Question: I have a theoretical-practical question. I can't understand how I must do. I have a class let's call them DataManager that manage all plist writing-reading things and I need to get access to plist (i.e. work with that DataManager class) from different UIViewControllers.
I also have one class, I call it ModelManager, that is work with all kind of "utilities classes", include my DataManager. ModelManager works only with one complex UIViewController right now, let's call it MainUIViewController for clearness. And for now, I thought that all calls from UIViewControllers will be comes to ModelManager and from it to end-call classes. But now I'm confused.
Here is an illustration of my architecture:

I'm see different approaches and don't know how to decide and if there is some rules or guides for that. So, here is my choices:
1) I add some interface to ModelManager and from my another UIViewController (not a MainUIViewController) allocate and initialise it.
2) I add some interface to ModelManager and create a property with reference to ModelManager in another UIViewController and when segues performs set this property from MainUIViewController.
3) Work with DataManager itself and allocate and initialise it from another UIViewController
4) Work with DataManager itself and create a property with reference to DataManager in another UIViewController and when segues performs set this property from MainUIViewController.
Which approach is correct?
I know that this is some kind of depends from developer which approach to choose, but I never read and didn't find any tutorial or guide of how to develop multi-class architecture.
Ask me about any circumstance that you want to know.
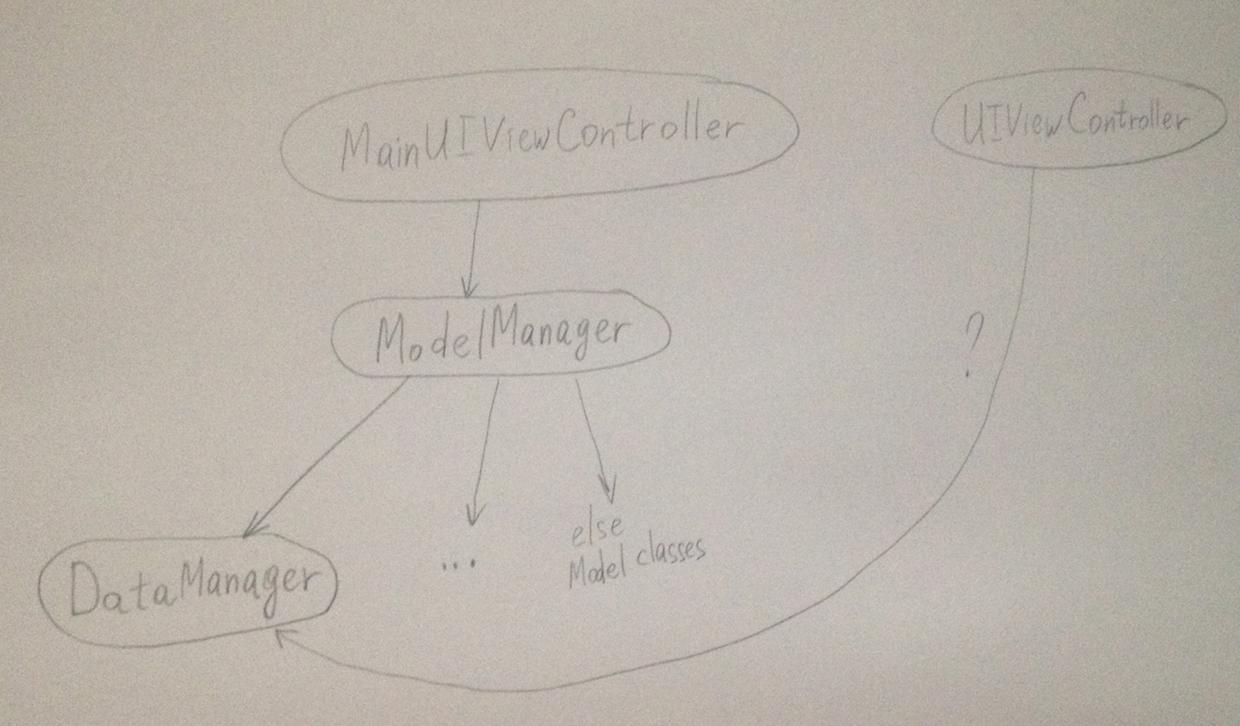
Answer: You can use a singleton or you can instantiate one instance of the class in your app delegate and pass it around to all your view controllers via @propertys on each controller. There's no right answer, it's mostly a matter of preference. I prefer to make my ModelManager/DataManager type classes singletons, but a lot of people are rabidly opposed to singletons. However, if you work with Cocoa for any length of time you'll find that it's full of them (NSUserDefaults, NSFileManager, UIDevice, probably some others I'm forgetting).
Here's a good example on how to create singletons: <URL>
BTW: Once you have your singleton, learn how to use KVO to make your view controllers respond to changes in the model. It's pretty fantastic once you get the hang of it. <URL>